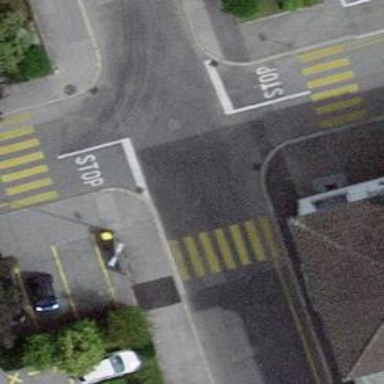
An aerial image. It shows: Marked crossing with zebra markings on the road.